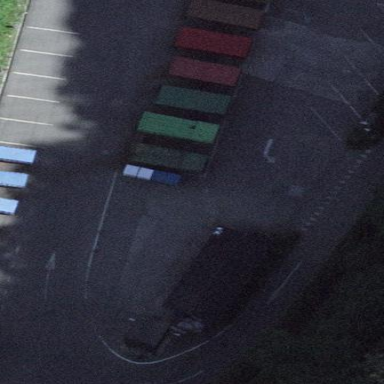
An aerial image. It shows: Recycling center.